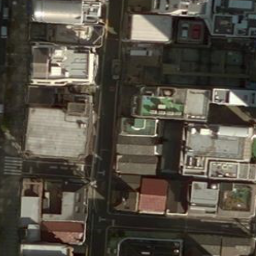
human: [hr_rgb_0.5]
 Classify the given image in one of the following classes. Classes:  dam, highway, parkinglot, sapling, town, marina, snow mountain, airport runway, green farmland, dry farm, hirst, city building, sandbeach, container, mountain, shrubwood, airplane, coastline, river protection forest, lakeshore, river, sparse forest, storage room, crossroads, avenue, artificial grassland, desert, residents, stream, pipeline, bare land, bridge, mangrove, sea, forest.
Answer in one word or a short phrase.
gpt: city building